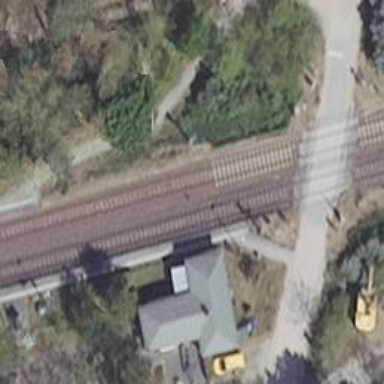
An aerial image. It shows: Railway stop with public transport stop position.